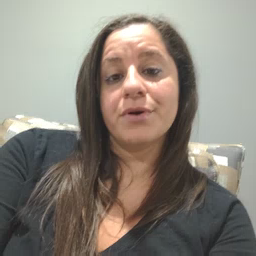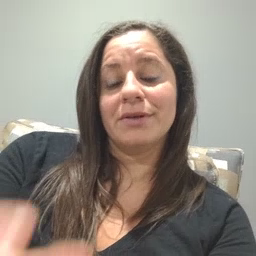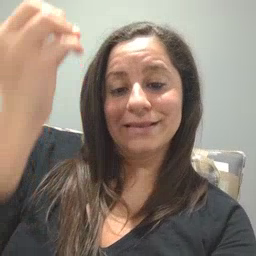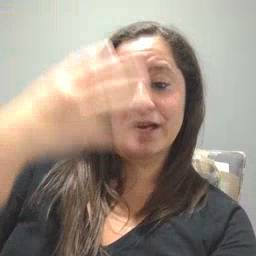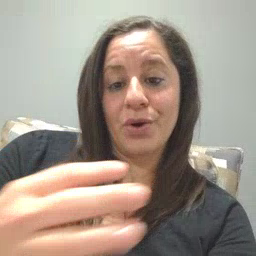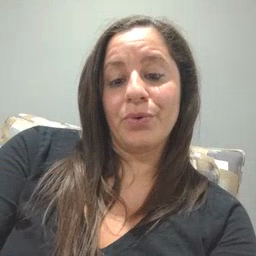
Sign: shower